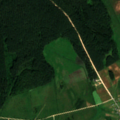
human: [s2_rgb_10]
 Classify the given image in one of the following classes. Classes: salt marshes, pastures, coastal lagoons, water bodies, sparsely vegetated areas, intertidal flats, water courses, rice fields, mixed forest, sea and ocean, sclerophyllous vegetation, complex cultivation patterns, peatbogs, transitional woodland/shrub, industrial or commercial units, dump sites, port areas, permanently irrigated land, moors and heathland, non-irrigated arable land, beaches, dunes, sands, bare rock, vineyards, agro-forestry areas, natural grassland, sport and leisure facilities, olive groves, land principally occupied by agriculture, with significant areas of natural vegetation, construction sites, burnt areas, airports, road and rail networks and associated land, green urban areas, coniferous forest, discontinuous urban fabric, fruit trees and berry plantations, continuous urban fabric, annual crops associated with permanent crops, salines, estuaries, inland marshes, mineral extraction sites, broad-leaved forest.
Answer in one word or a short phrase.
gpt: non-irrigated arable land, pastures, complex cultivation patterns, coniferous forest, mixed forest